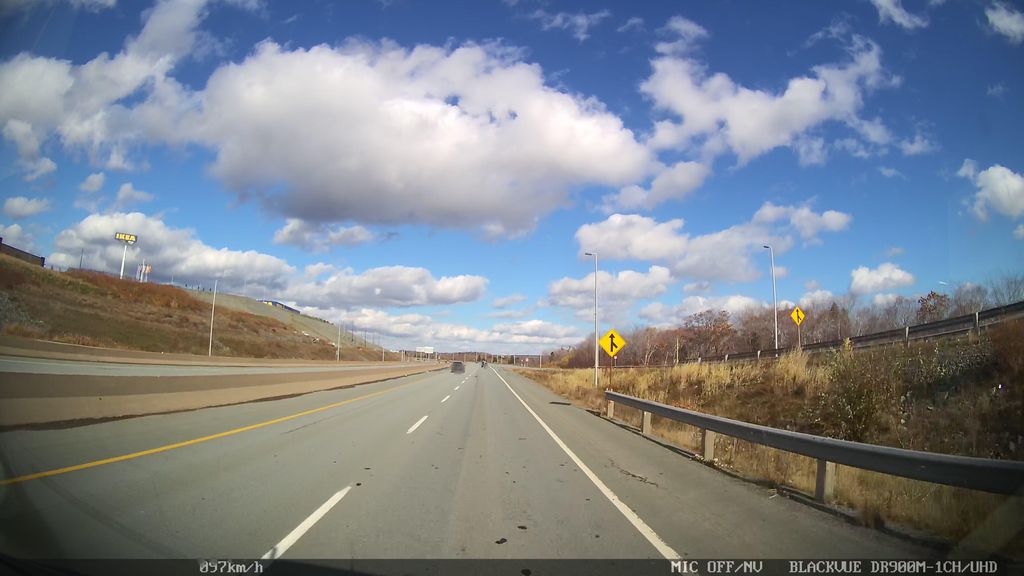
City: halifax